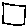
Label: square